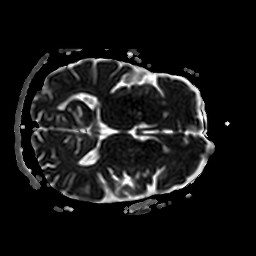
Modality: ADC
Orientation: axial
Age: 77
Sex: male
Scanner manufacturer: philips
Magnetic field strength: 3 T
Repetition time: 3.742 s
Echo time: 0.05978 s